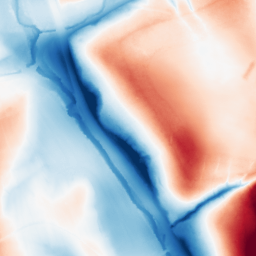
Category: classical
Decomposition family: gaussian_anisotropic
Decomposition parameters: sigma_x: 50
sigma_y: 2
Upsampling method: sinc_blackman
Upsampling parameters: scale: 4
kernel_size: 16
Upsampling scale: 4